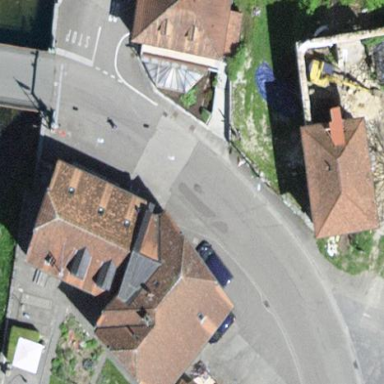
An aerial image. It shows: Government office building housing customs services.